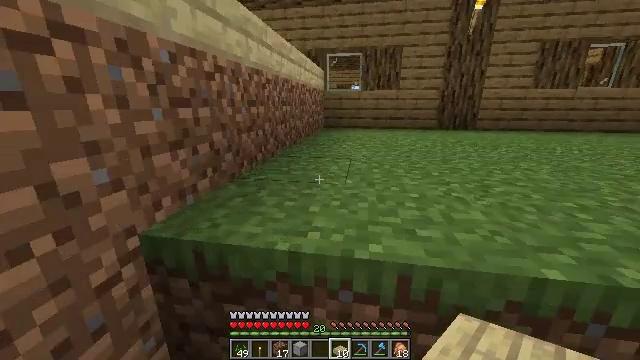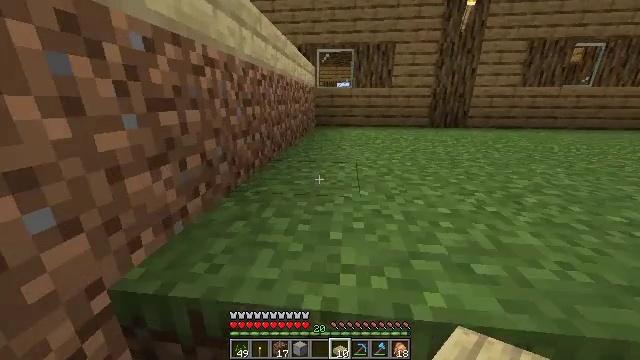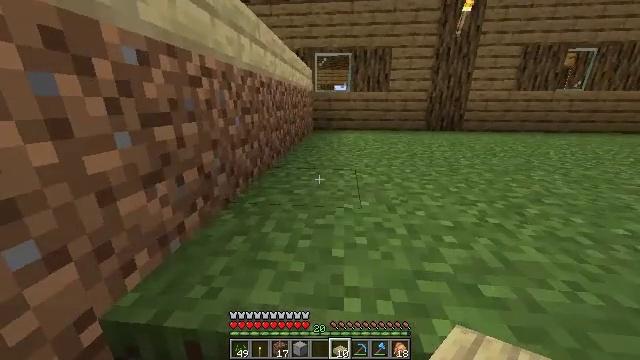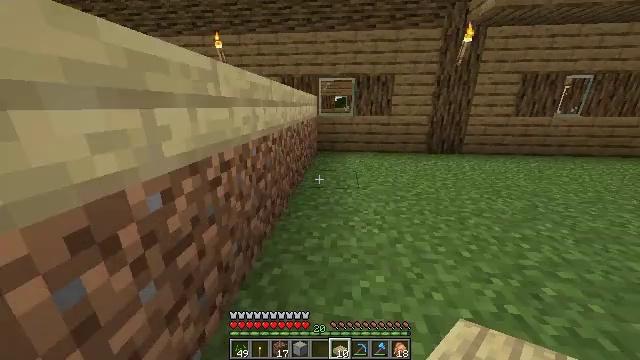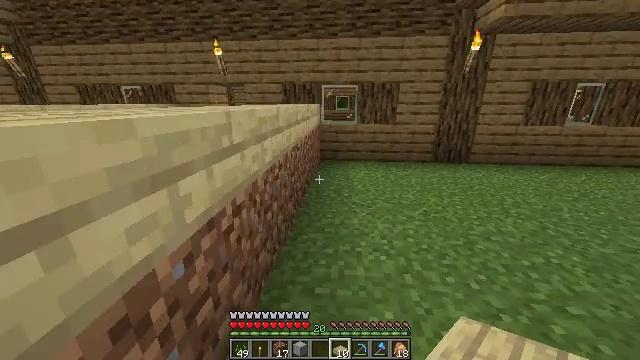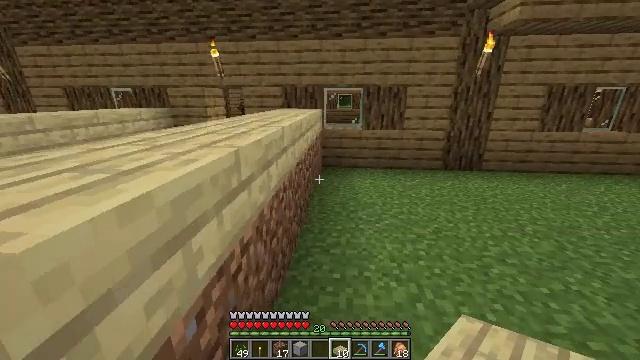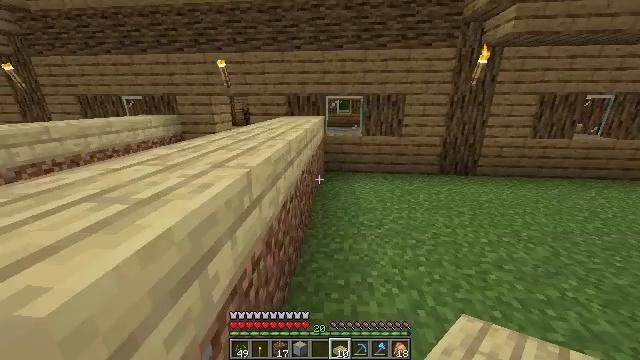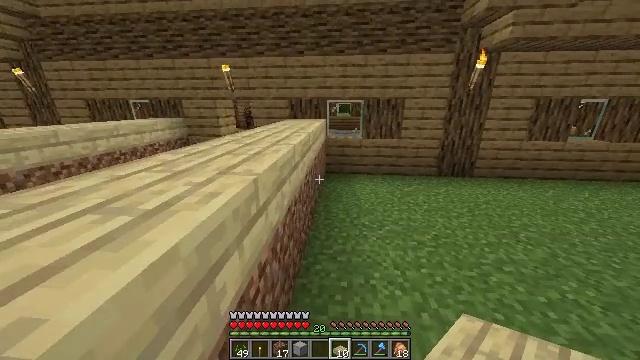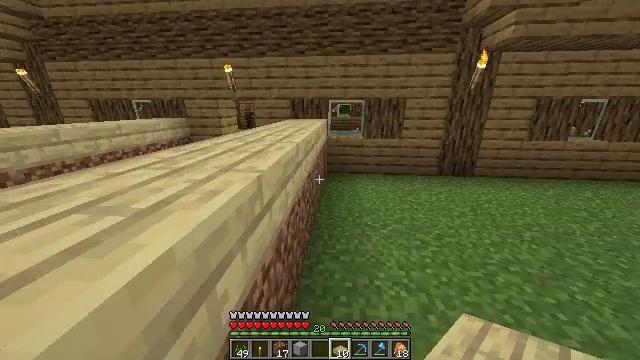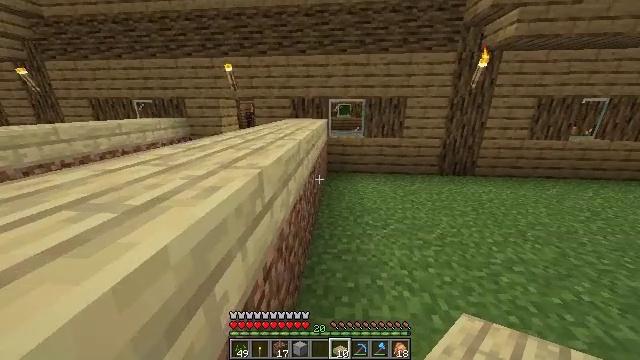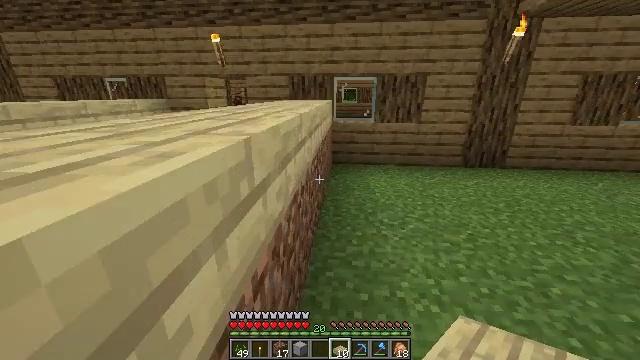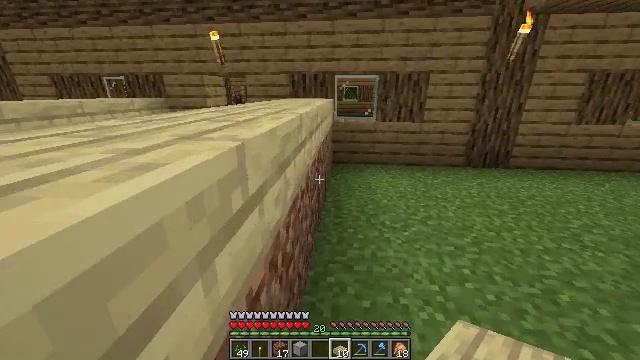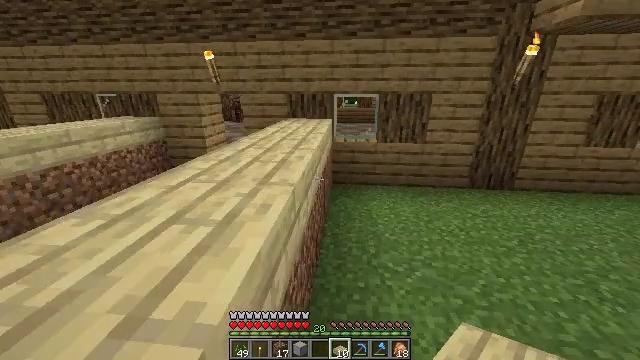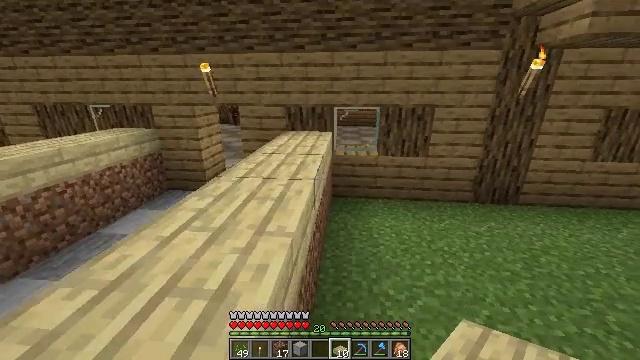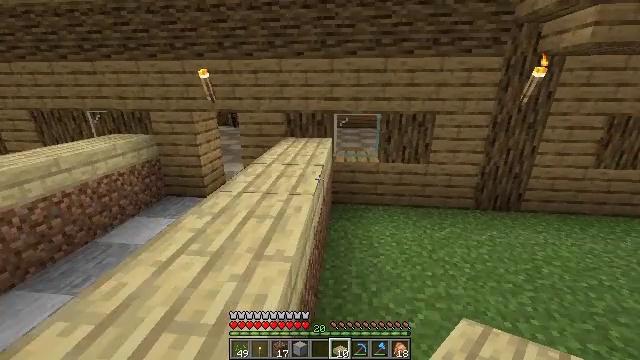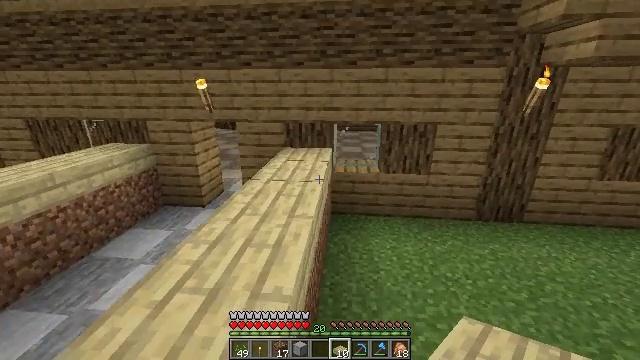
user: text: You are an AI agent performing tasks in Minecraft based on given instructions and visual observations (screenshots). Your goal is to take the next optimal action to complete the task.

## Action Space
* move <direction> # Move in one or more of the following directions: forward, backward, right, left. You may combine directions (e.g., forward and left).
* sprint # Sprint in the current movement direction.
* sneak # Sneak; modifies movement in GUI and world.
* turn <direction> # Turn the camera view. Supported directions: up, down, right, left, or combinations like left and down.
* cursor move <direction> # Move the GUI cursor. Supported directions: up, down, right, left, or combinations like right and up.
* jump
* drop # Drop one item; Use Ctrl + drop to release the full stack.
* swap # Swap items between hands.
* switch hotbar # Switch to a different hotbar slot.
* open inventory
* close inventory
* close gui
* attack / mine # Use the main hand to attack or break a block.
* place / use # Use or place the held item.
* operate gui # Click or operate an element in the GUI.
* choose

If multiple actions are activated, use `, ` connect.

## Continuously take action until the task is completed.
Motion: motion action
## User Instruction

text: craft item air
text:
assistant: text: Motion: move forward, sprint, turn right and down, jump
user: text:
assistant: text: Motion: move forward, sprint, jump
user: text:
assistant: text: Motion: move forward, sprint, jump
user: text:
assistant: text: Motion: move forward, sprint, jump
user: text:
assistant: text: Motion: move forward, sprint, jump
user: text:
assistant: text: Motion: move forward, jump
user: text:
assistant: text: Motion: move forward, jump
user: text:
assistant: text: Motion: move forward, jump
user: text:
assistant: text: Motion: move forward, jump
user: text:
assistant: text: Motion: move forward, jump
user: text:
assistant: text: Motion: move forward, jump
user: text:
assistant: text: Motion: move forward, jump
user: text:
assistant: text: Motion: no_op
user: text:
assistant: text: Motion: no_op
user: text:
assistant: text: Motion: no_op
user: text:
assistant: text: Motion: no_op
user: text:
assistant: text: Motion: no_op
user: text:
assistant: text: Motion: no_op
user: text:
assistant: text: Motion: no_op
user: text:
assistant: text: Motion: no_op
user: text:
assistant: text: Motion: move forward
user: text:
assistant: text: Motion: move forward
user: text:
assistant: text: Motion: move forward
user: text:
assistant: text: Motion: move forward
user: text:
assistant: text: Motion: move forward and move right
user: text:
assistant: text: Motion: move forward and move right
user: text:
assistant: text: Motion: move forward and move right
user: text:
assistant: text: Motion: move forward and move right
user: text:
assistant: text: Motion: move forward and move right
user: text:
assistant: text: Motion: move forward and move right, sprint, turn left